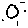
Label: sun